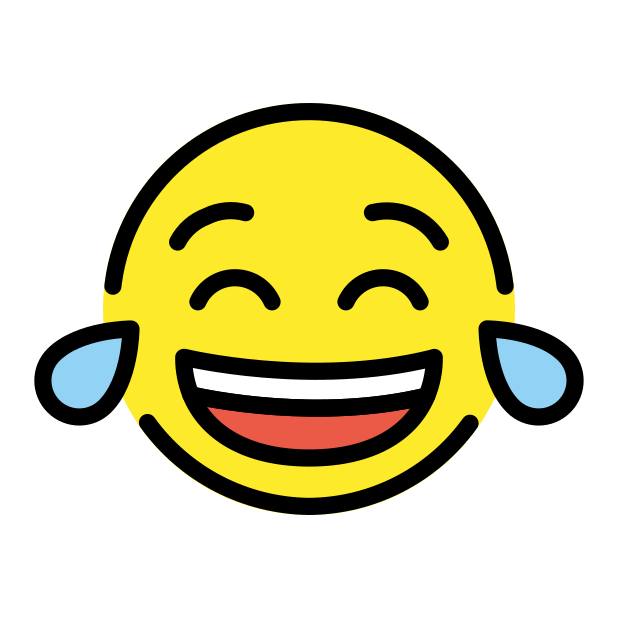
face with tears of joy